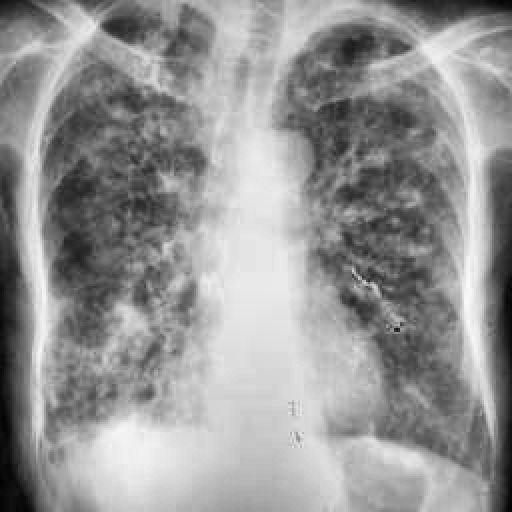
Finding: TUBERCULOSIS